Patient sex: M
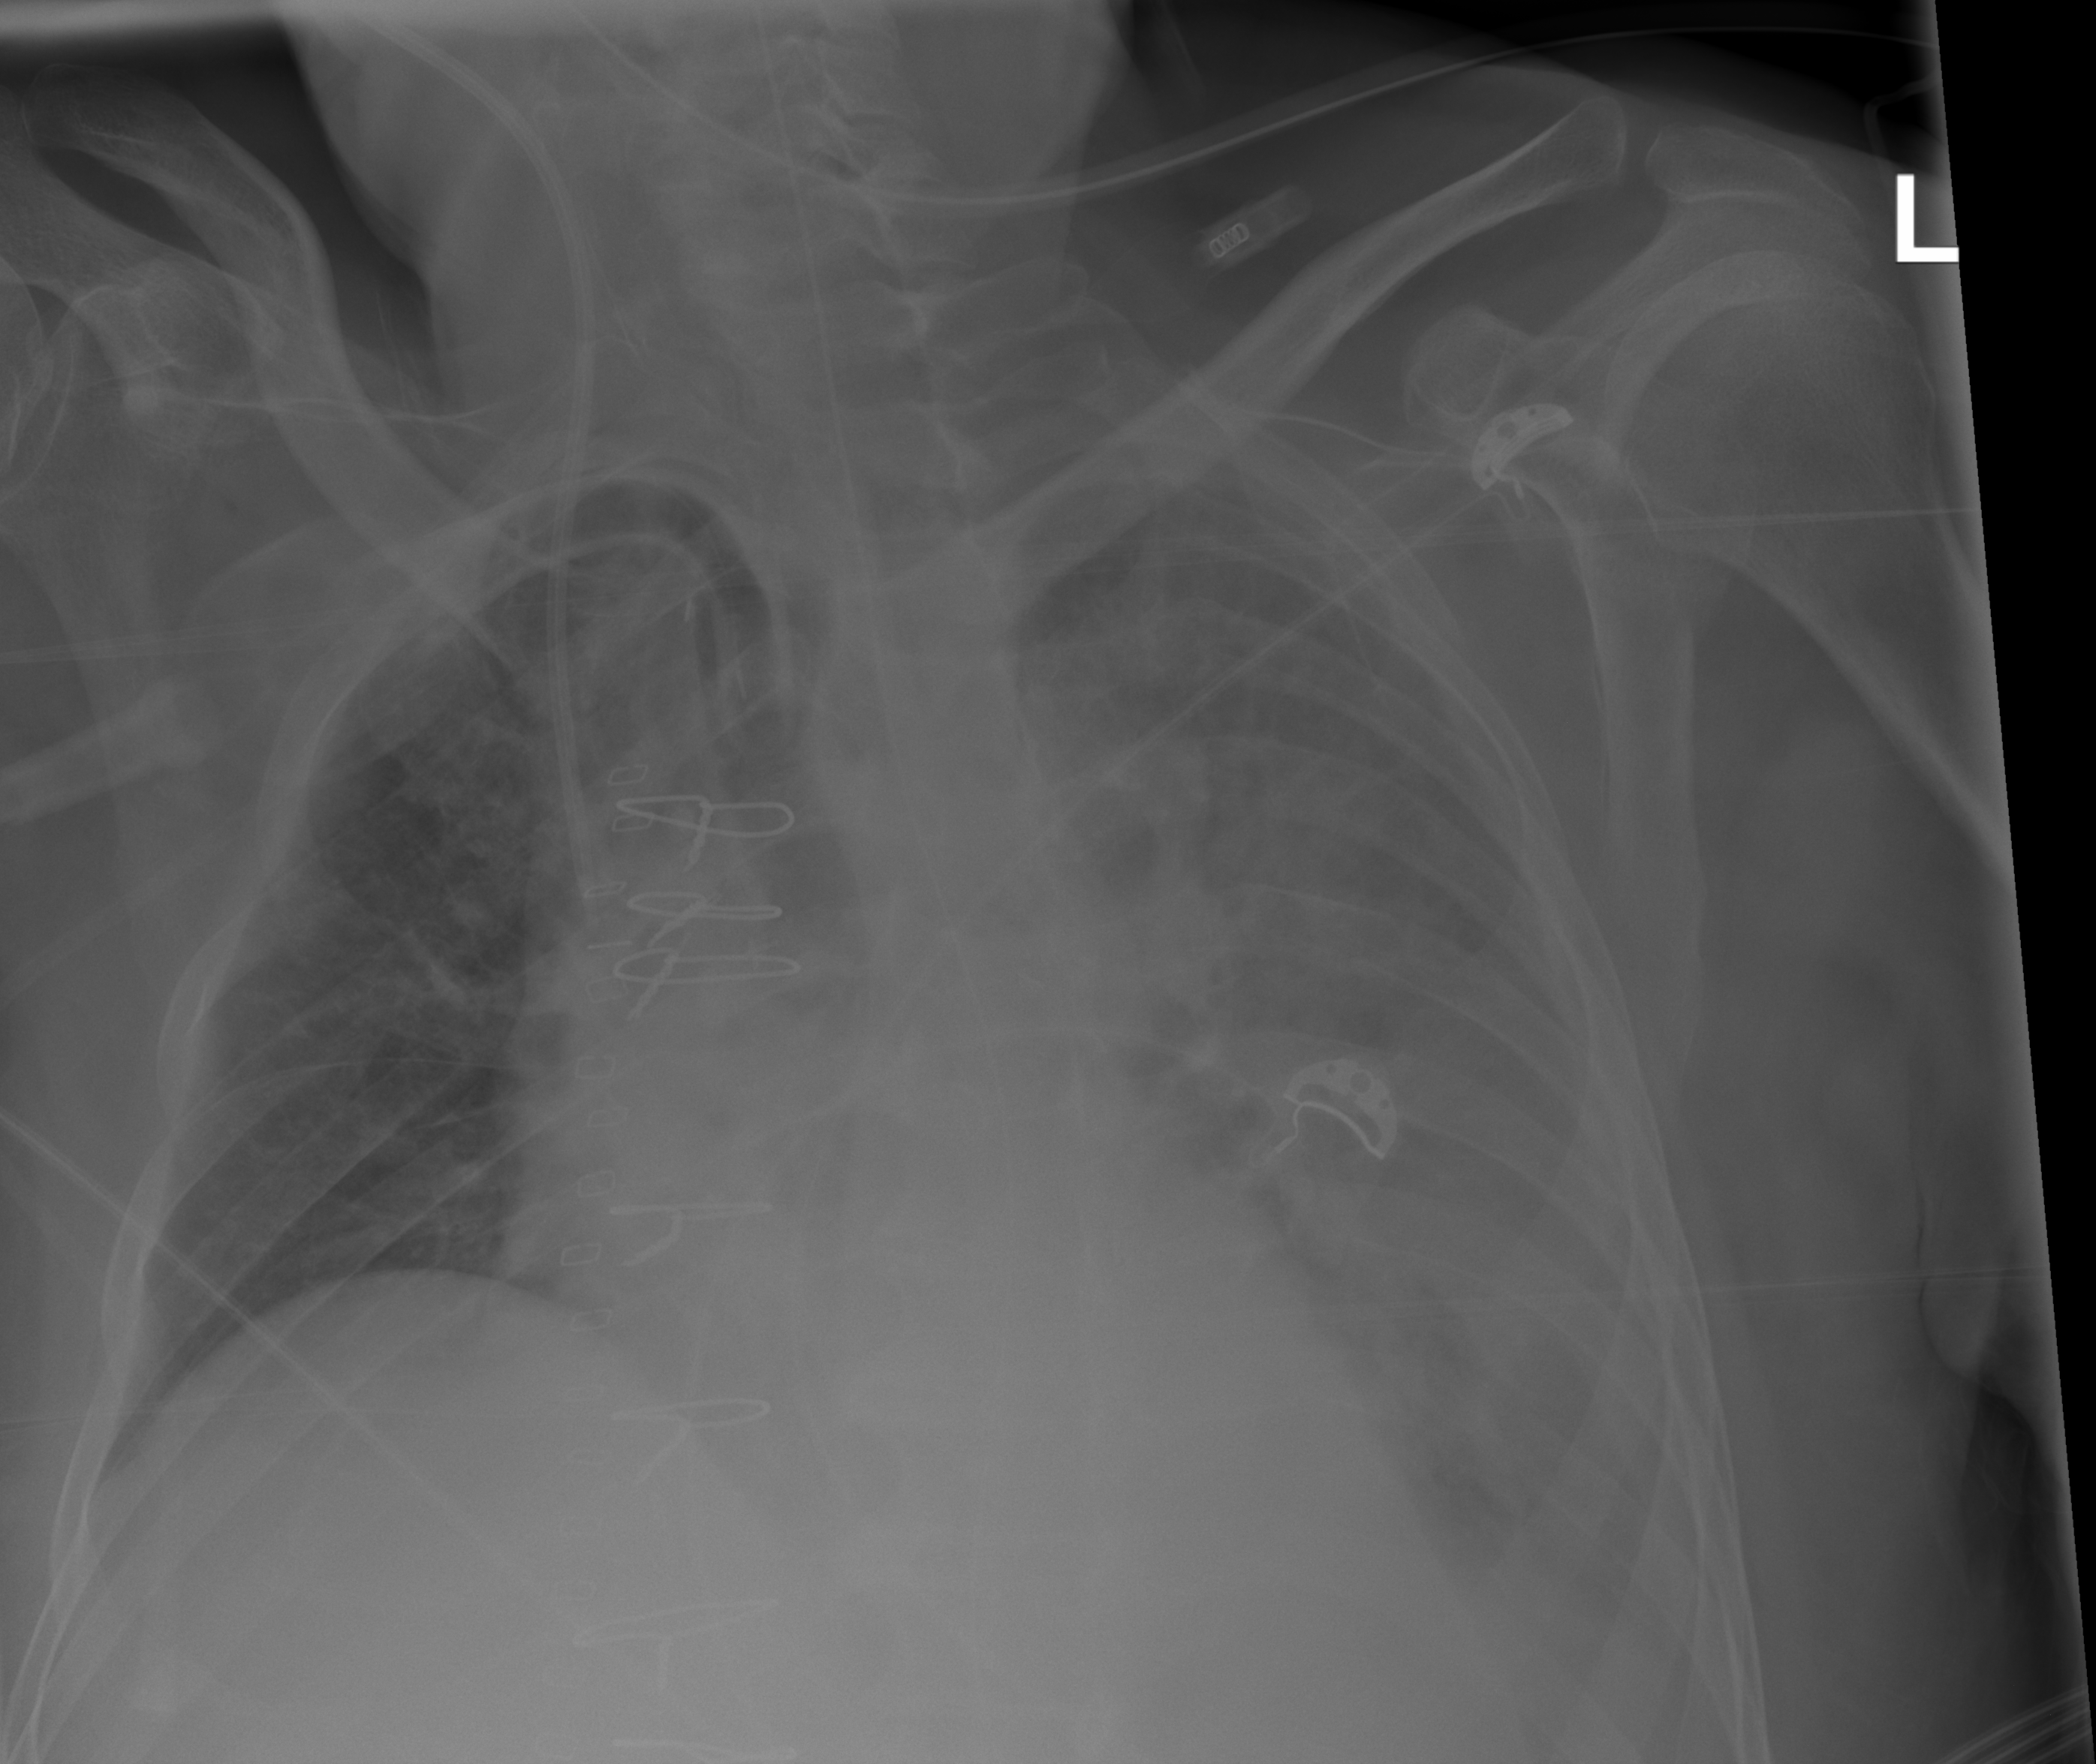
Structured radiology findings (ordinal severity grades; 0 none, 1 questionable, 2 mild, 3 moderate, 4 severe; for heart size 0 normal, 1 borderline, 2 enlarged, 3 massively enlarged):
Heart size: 2
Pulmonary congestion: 2
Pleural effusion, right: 0
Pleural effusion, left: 3
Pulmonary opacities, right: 2
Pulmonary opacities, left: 2
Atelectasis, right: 2
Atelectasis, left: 0